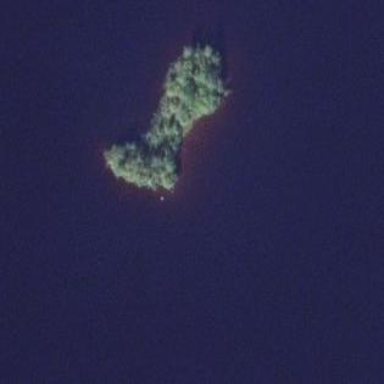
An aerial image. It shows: Islet.